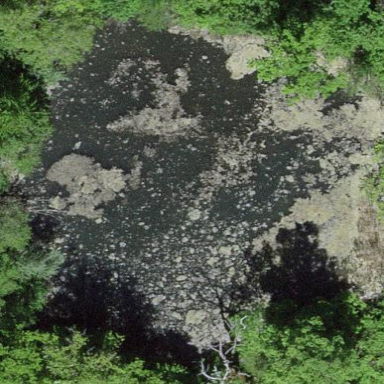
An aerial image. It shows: Serene pond surrounded by nature.